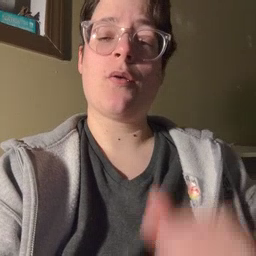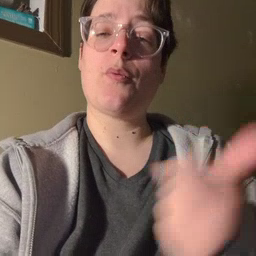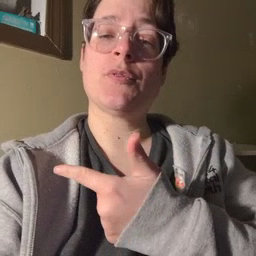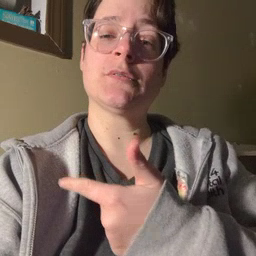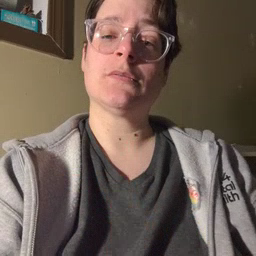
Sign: all